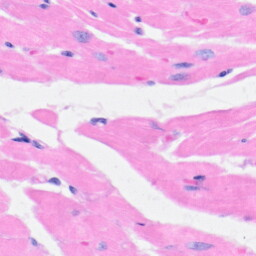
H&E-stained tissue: Heart